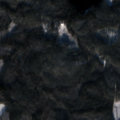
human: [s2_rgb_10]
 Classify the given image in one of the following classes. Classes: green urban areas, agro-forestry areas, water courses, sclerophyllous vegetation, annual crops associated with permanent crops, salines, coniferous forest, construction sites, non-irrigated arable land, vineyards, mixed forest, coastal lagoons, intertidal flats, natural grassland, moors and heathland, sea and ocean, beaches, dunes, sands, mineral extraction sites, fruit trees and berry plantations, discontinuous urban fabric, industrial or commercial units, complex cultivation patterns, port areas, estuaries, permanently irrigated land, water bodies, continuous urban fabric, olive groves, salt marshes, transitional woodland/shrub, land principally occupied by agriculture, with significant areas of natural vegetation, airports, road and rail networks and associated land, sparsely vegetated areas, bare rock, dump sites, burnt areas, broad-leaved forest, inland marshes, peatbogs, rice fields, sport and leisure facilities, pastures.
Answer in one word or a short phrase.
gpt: coniferous forest, mixed forest, water bodies